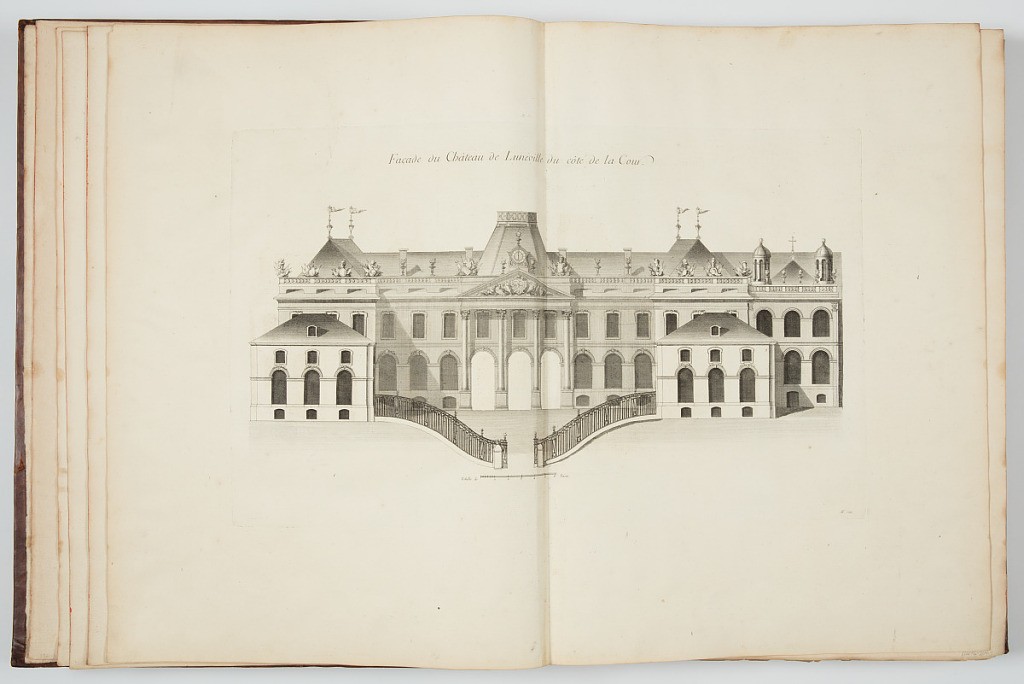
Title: Façade du Château de Lunéville du côté de la Cour.
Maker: Emmanuel Héré de Corny, French, 1705–1763
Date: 1753
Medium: Engraving on laid paper
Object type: Bound print
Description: Facade of the castle at Lunéville, from the side of the courtyard. At the bottom, near the open gates, is a scale bar of "6 Toises."